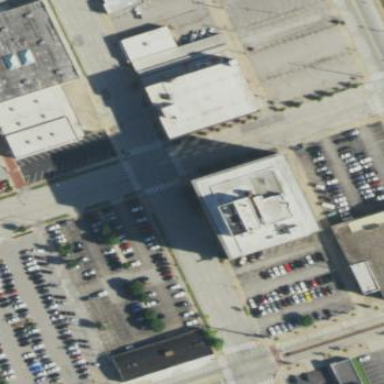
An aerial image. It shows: Office building.